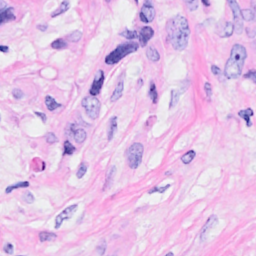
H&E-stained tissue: Breast